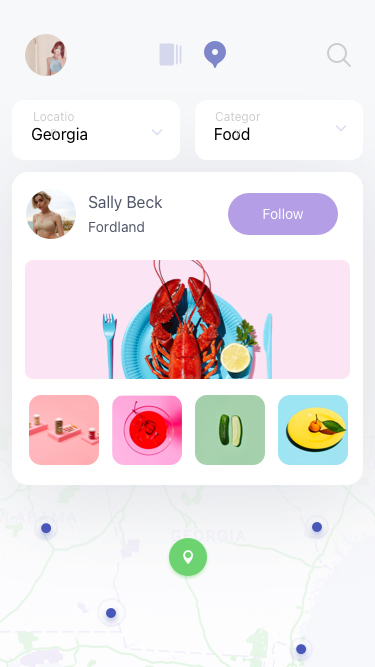
Text in this UI design:
Sally Beck
Fordland
Georgia
Location
Food
Category